Field crop: maize
Growth stage: 2
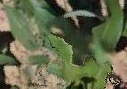
Species: maize